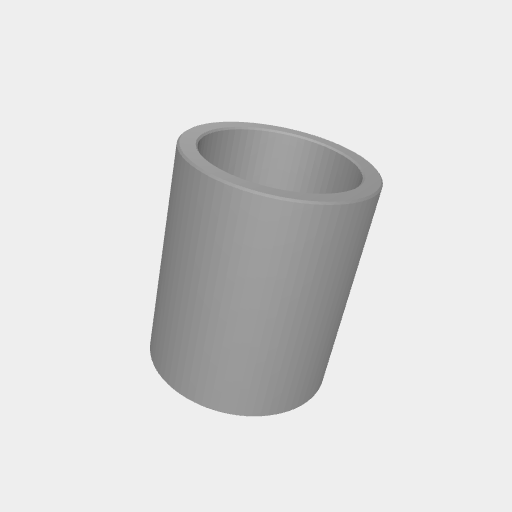
Part: Spacer8ID10OD12